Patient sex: M
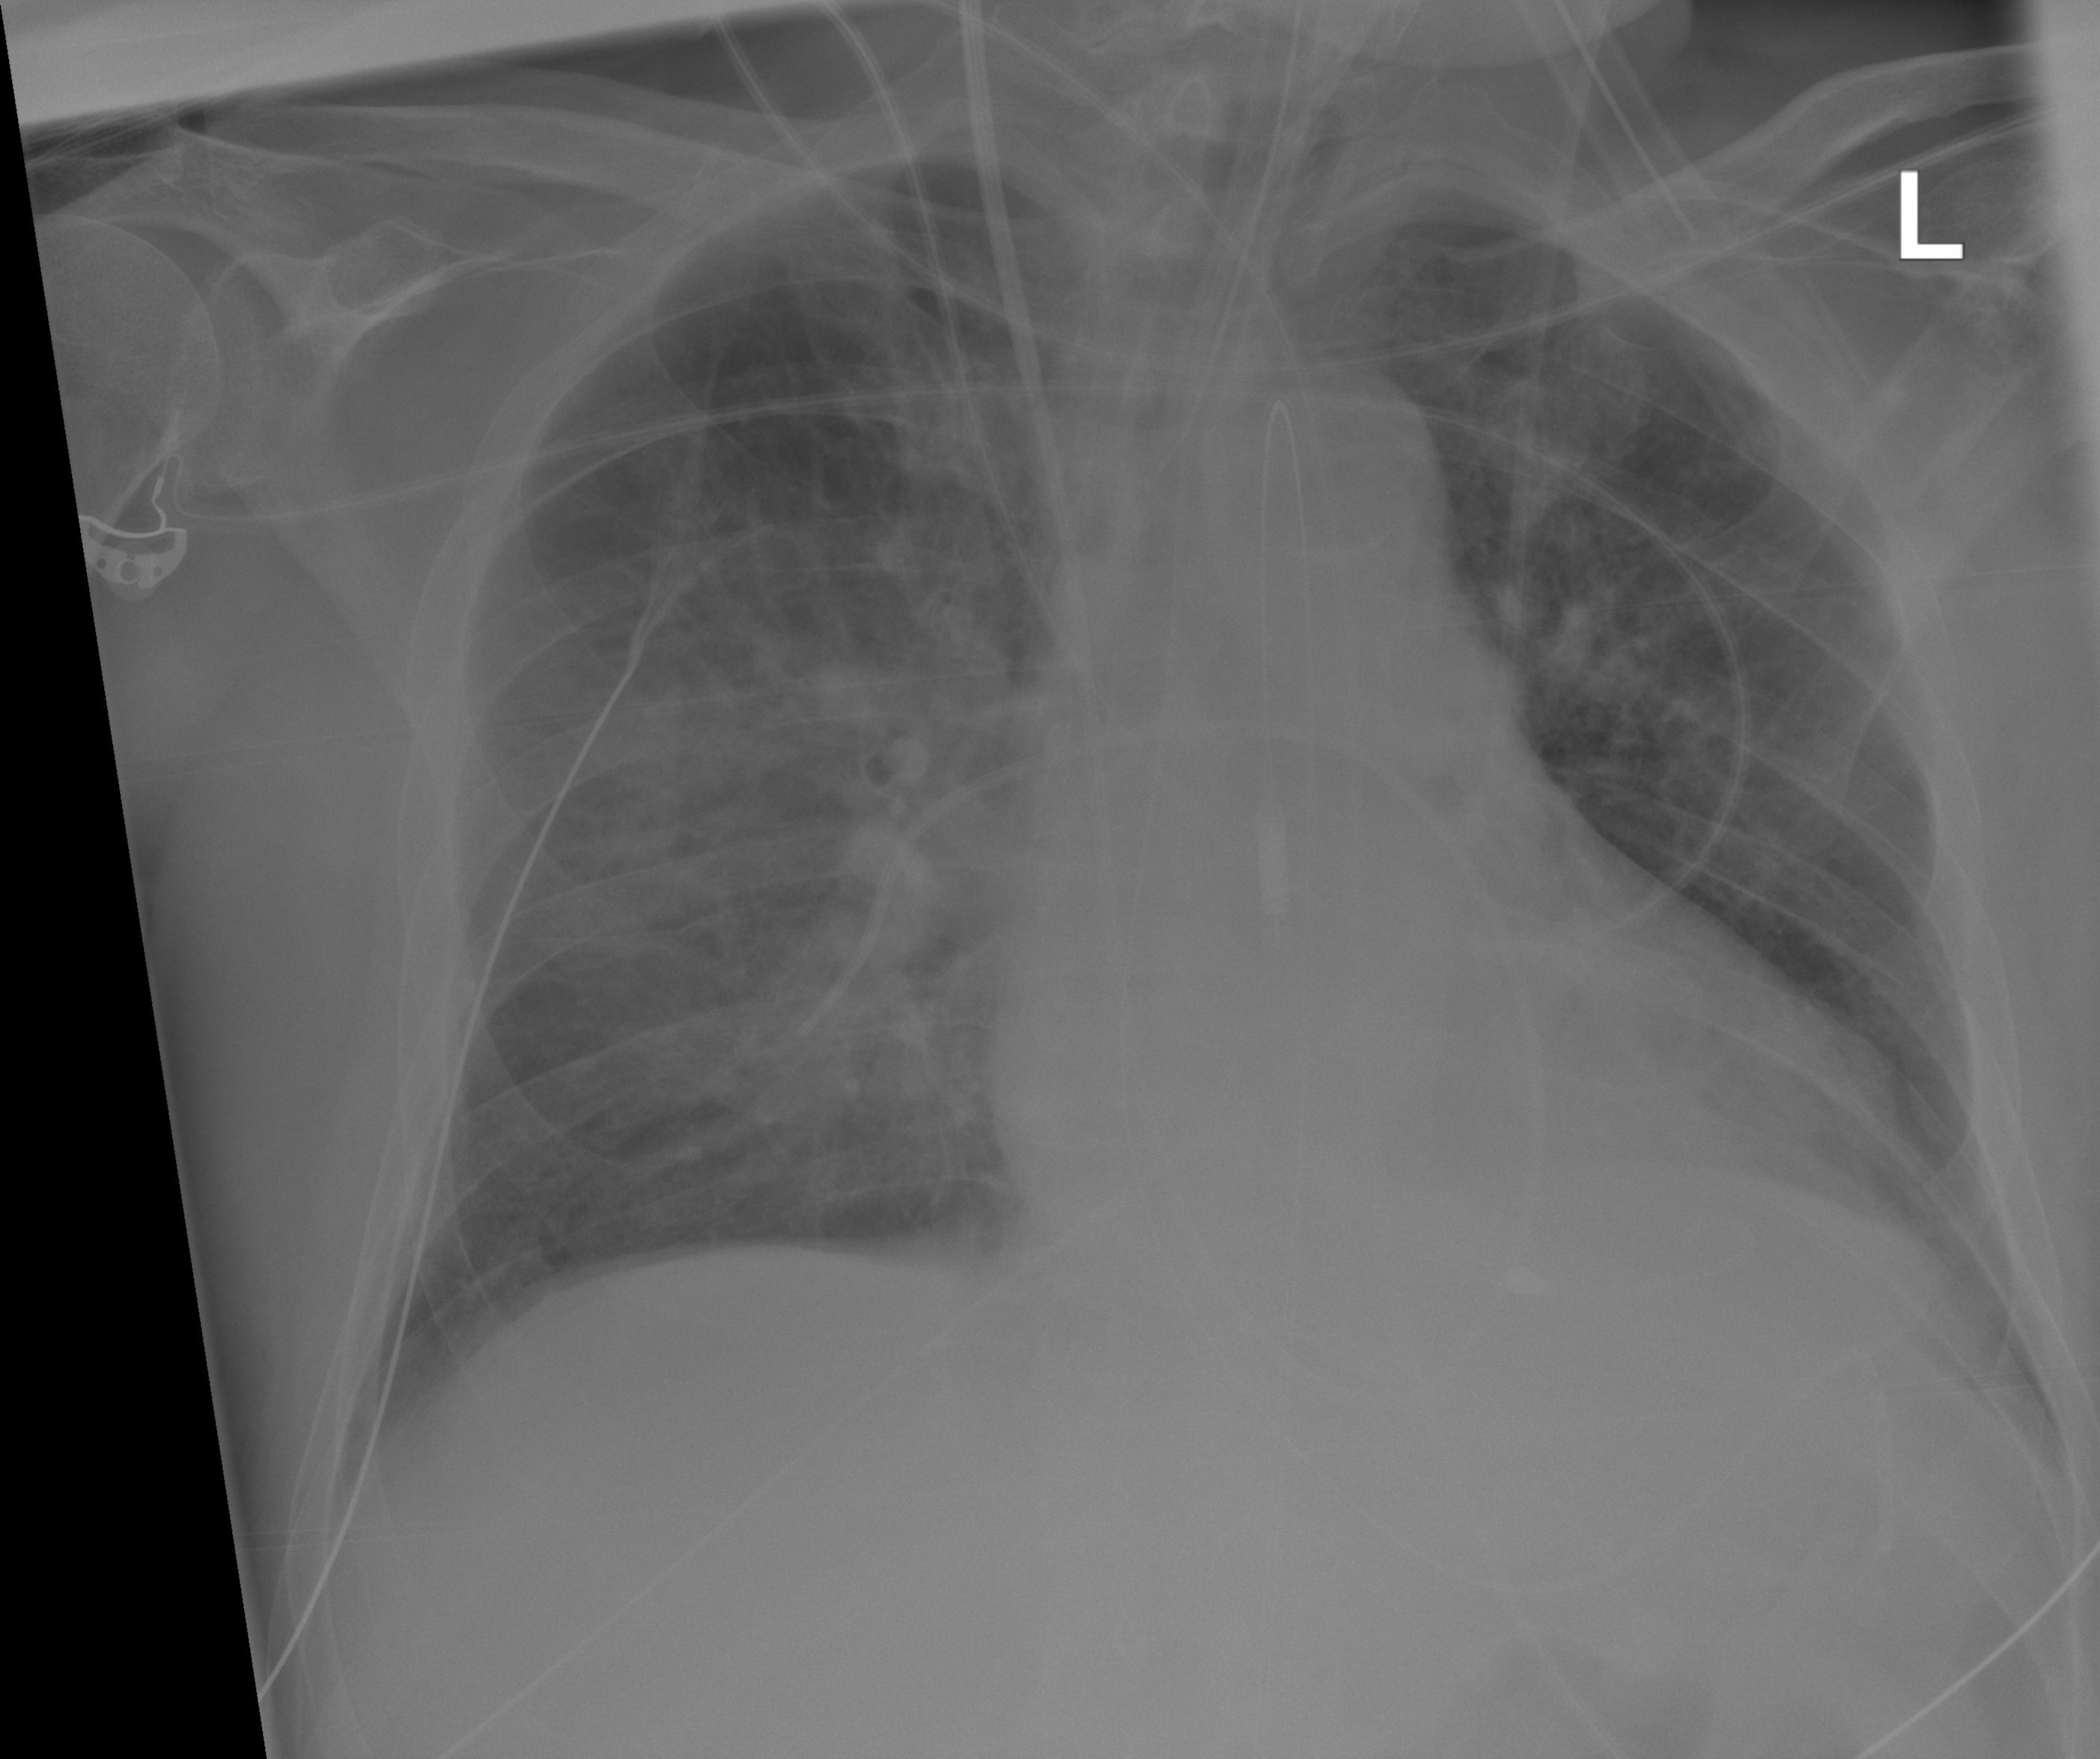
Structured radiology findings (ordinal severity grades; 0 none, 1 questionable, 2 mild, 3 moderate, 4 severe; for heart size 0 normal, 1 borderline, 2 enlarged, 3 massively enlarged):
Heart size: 2
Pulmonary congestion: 2
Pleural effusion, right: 1
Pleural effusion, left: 1
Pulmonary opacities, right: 2
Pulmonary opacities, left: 2
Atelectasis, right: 2
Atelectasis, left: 2